Question: I've been trying to find a way to move my buttons to the bottom half in my xml file. Currently they are in the top half.

I am trying to follow this solution found here, but I am afraid that it is inapplicable.
<URL>
My buttons.xml is:
'''
<?xml version="1.0" encoding="utf-8"?>
<LinearLayout xmlns:android="http://schemas.android.com/apk/res/android"
android:id="@+id/layout"
android:orientation="vertical"
android:layout_width="fill_parent"
android:layout_height="fill_parent"
android:weightSum="1">
<TableLayout android:id="@+id/tableLayout1"
android:layout_height="wrap_content"
android:layout_width="fill_parent" />
<Button
android:id="@+id/block_button"
style="?android:attr/borderlessButtonStyle"
android:layout_width="match_parent"
android:layout_height="wrap_content"
android:layout_gravity="right|center_vertical"
android:layout_weight="0.09"
android:background="#ff5ac3ff"
android:drawableLeft="@drawable/ic_action"
android:gravity="center_horizontal|center_vertical"
android:text="@string/block_apps"
android:textSize="22sp" />
<Button
android:id="@+id/security_settings_button"
android:layout_width="match_parent"
android:layout_height="wrap_content"
android:background="#ff5ac3ff"
style="?android:attr/borderlessButtonStyle"
android:layout_weight="0.09"
android:drawableLeft="@drawable/ic_settings"
android:gravity="center_horizontal|center_vertical"
android:text="@string/security_settings"
android:textSize="22sp"/>
<Button
android:id="@+id/blacklist_whitelist_button"
android:layout_width="match_parent"
android:layout_height="wrap_content"
android:background="#ff5ac3ff"
style="?android:attr/borderlessButtonStyle"
android:drawableLeft="@drawable/ic_blacklist_red"
android:gravity="center_horizontal|center_vertical"
android:text="@string/blacklist_whitelist"
android:textSize="22sp"
android:layout_weight="0.09"/>
</LinearLayout>
'''
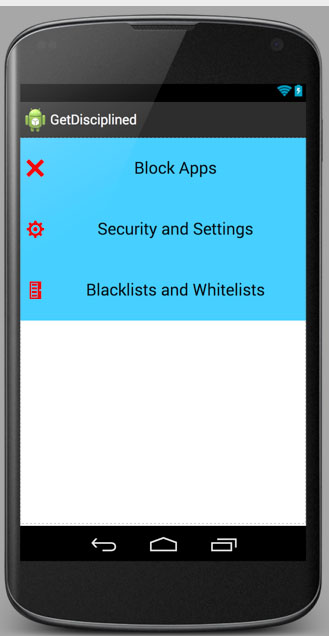
Answer: You should try something like this. Basically, if you're using layout_weight, you need to set the height or width (depending or your orientation: vertical or horizontal) to "0dp". Otherwise, the view won't use the weight attribute. Try this xml:
'''
<?xml version="1.0" encoding="utf-8"?>
<LinearLayout xmlns:android="http://schemas.android.com/apk/res/android"
android:id="@+id/layout"
android:orientation="vertical"
android:layout_width="fill_parent"
android:layout_height="fill_parent">
<TextView android:id="@+id/emptySpace"
android:layout_height="0dp"
android:layout_width="fill_parent"
android:layout_weight="3" />
<Button
android:id="@+id/block_button"
style="?android:attr/borderlessButtonStyle"
android:layout_width="match_parent"
android:layout_height="0dp"
android:layout_gravity="right|center_vertical"
android:layout_weight="1"
android:background="#ff5ac3ff"
android:drawableLeft="@drawable/ic_action"
android:gravity="center_horizontal|center_vertical"
android:text="@string/block_apps"
android:textSize="22sp" />
<Button
android:id="@+id/security_settings_button"
android:layout_width="match_parent"
android:layout_height="0dp"
android:background="#ff5ac3ff"
style="?android:attr/borderlessButtonStyle"
android:layout_weight="1"
android:drawableLeft="@drawable/ic_settings"
android:gravity="center_horizontal|center_vertical"
android:text="@string/security_settings"
android:textSize="22sp"/>
<Button
android:id="@+id/blacklist_whitelist_button"
android:layout_width="match_parent"
android:layout_height="0dp"
android:background="#ff5ac3ff"
style="?android:attr/borderlessButtonStyle"
android:drawableLeft="@drawable/ic_blacklist_red"
android:gravity="center_horizontal|center_vertical"
android:text="@string/blacklist_whitelist"
android:textSize="22sp"
android:layout_weight="1"/>
</LinearLayout>
'''
Btw, I changed your tablelayout to an empty textview, but you should be able to use any other type of view there. It's just there to fill up space.
Also, with layout_weights, be careful with layouts that extend beyond the screen size (like scrollview). That will throw off your weights. Layout weights are best suited for known layout dimensions.